Question: What is the value of the measurement in the image?
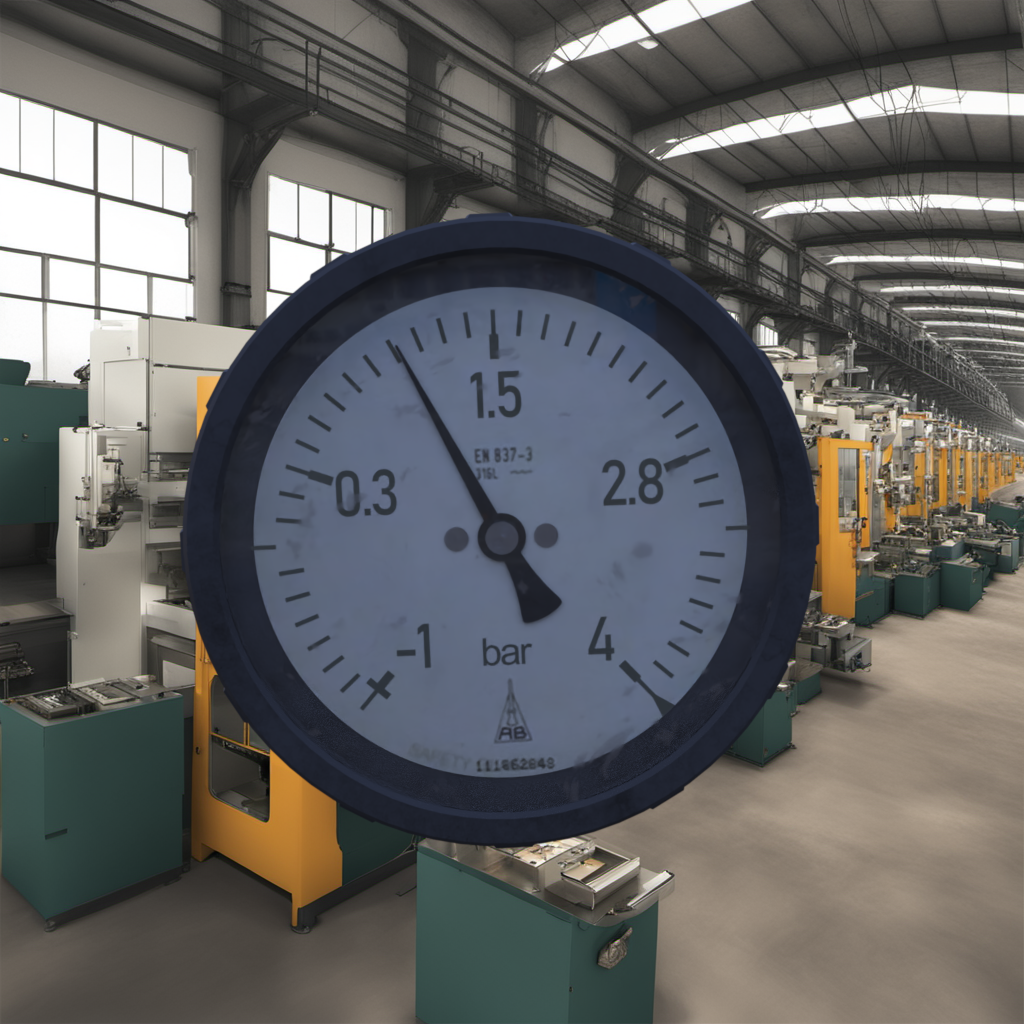
Answer: The result is 1.01
Question: What is the range of this measurement?
Answer: The range is from -1 to 4
Question: What is the minimum and maximum reading range of this measurement?
Answer: The minimum value is -1 and the maximum value is 4